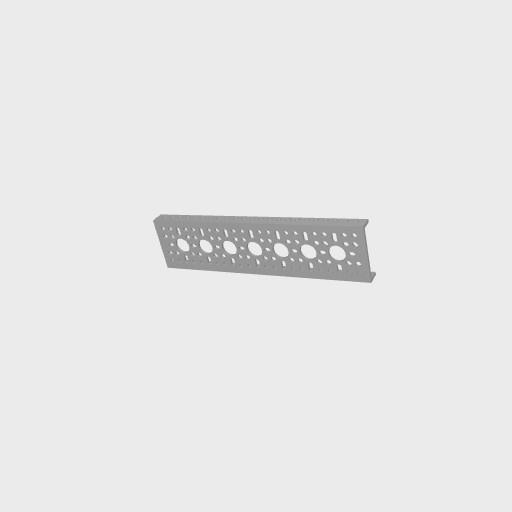
Part: LowSideUChannel7H